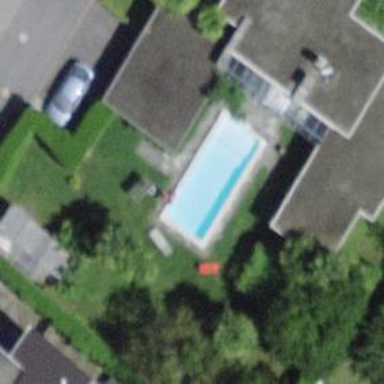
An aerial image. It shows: Swimming pool located in leisure land.